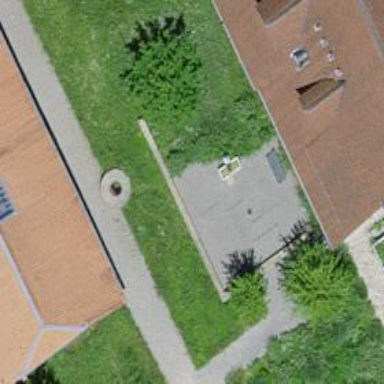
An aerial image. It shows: Fountain.